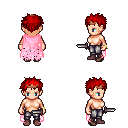
a pixel art fantasy rpg character, female body template, human, light skin, pink tattered cape, metal pants, red bedhead hairstyle, bronze tiara, bracelets, maroon shoes, dagger, four views (front, back, left, right), 2x2 character sprite sheet, small pixel art, hard edges, no anti-aliasing